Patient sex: M
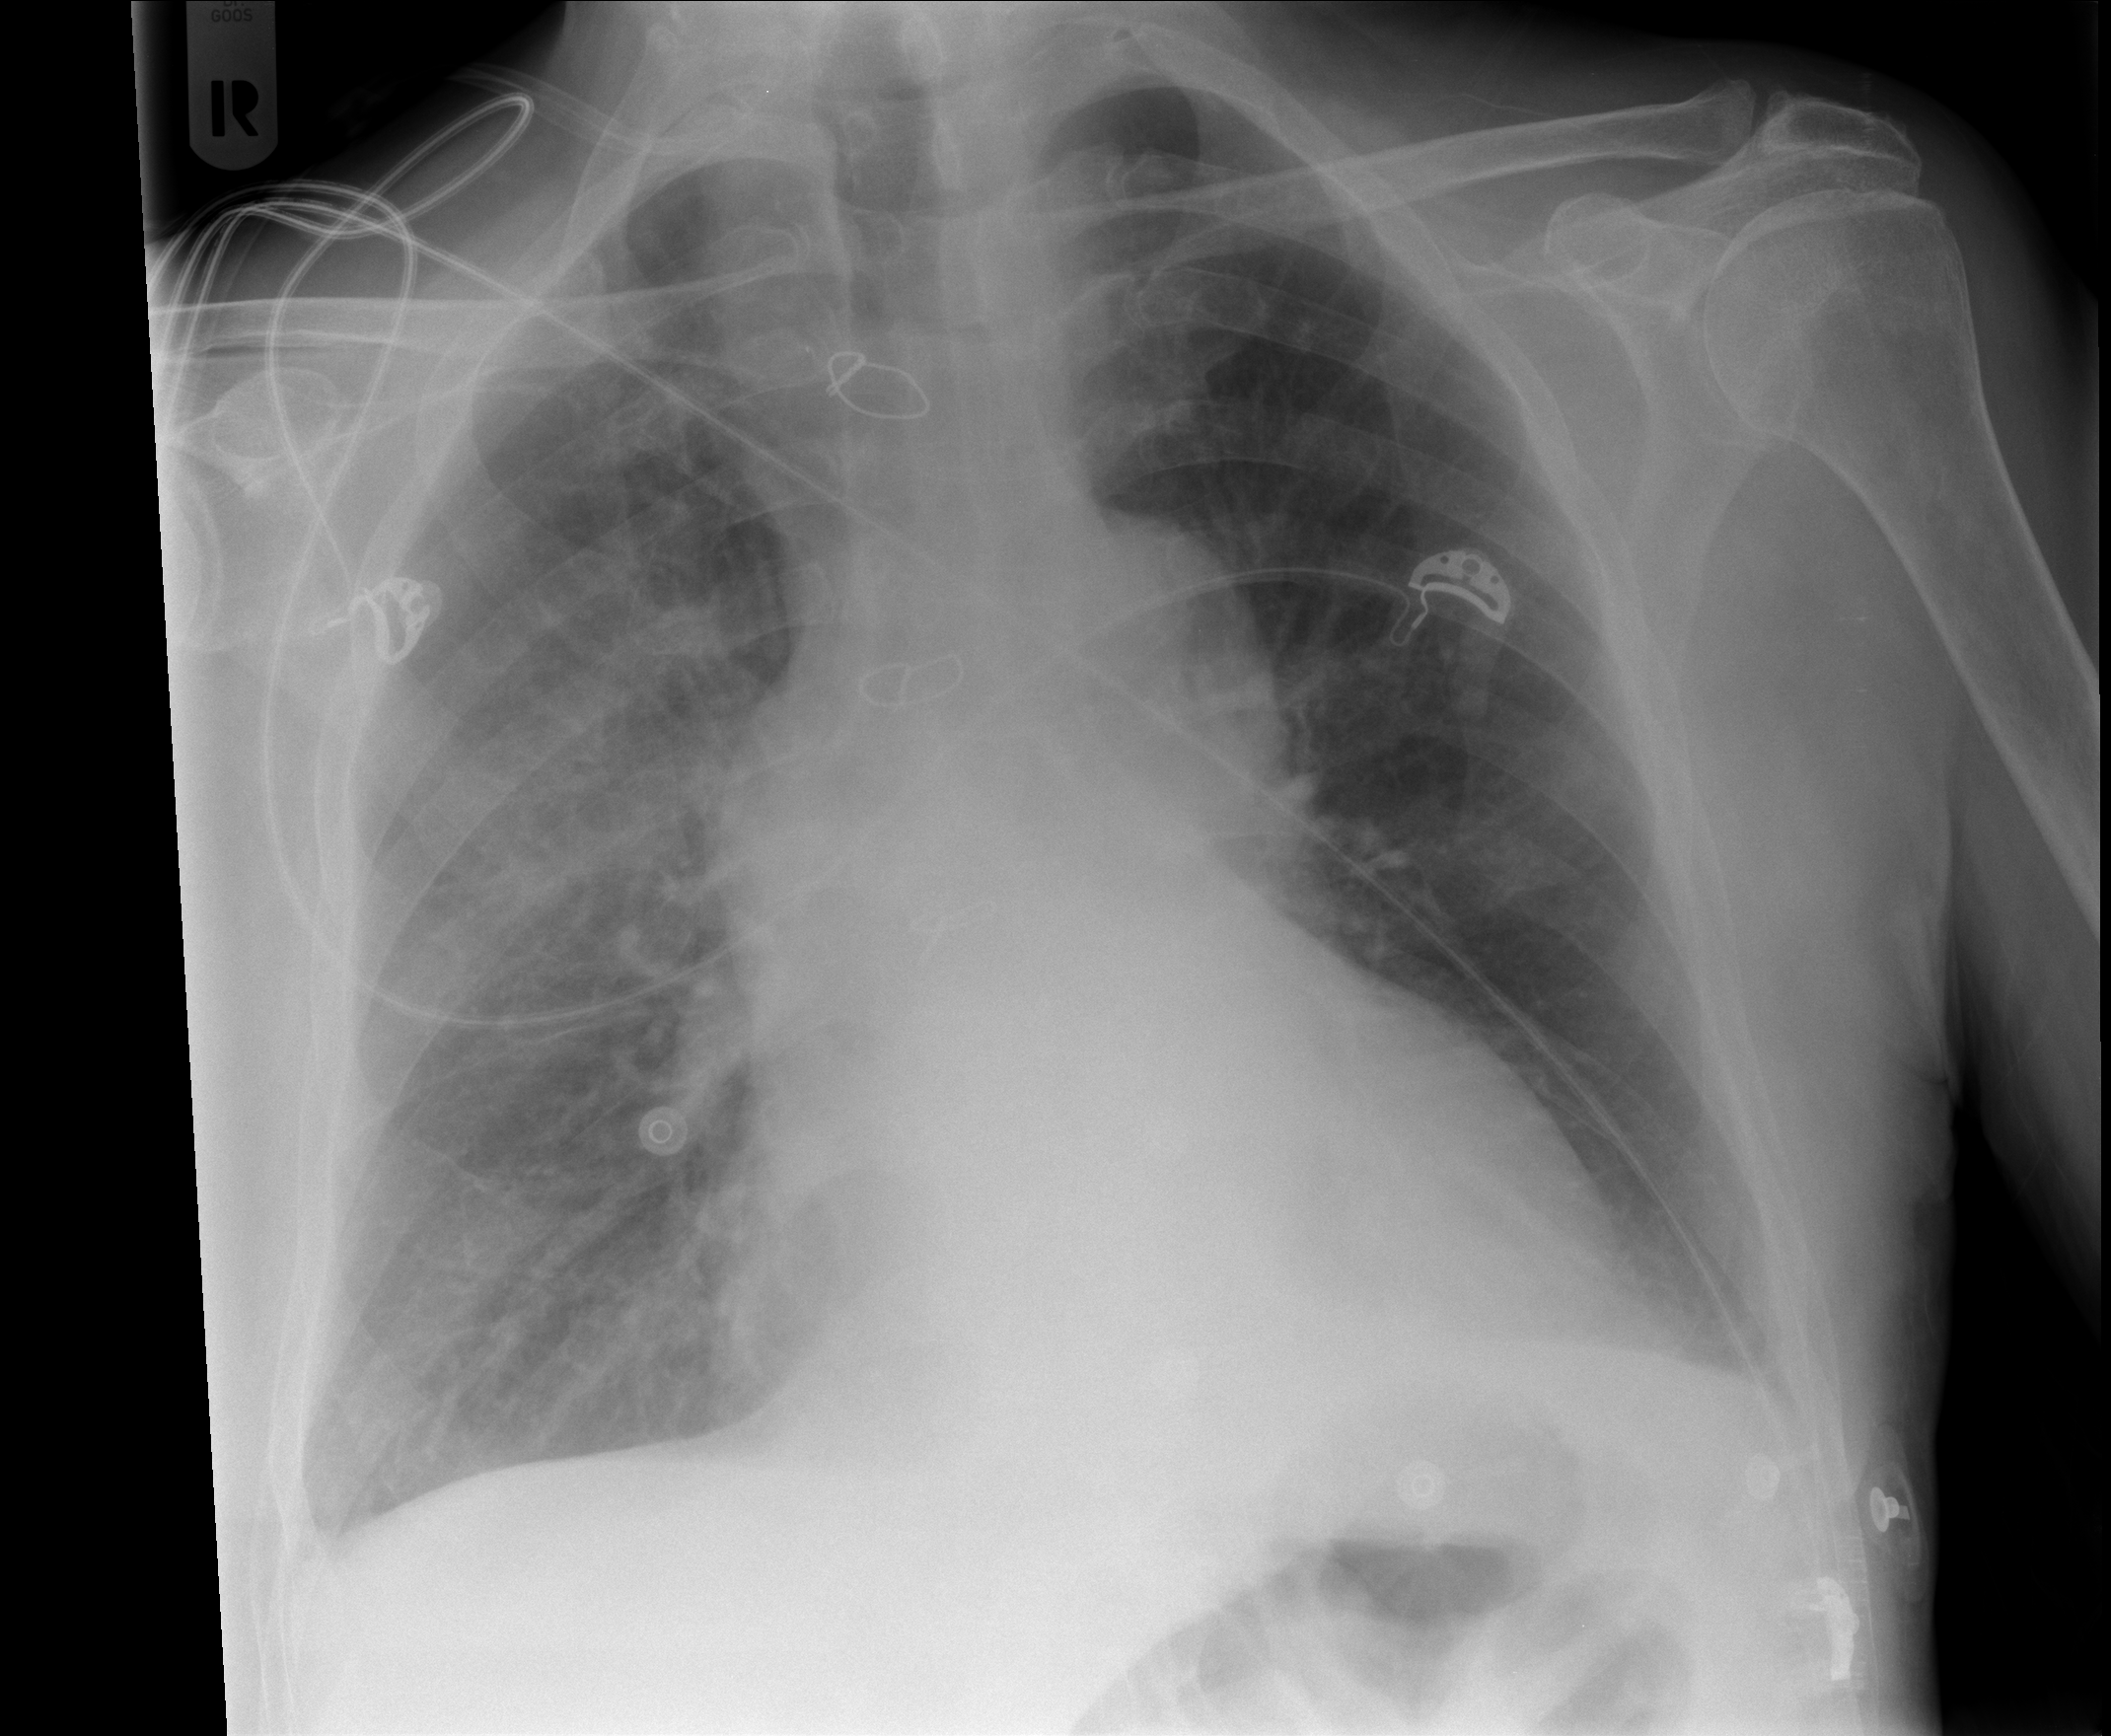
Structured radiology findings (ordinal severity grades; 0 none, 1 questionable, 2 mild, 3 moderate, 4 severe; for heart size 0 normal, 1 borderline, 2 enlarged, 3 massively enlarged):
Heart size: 2
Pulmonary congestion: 1
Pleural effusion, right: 0
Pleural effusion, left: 0
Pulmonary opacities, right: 0
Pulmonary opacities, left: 0
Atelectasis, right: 2
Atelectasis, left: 0